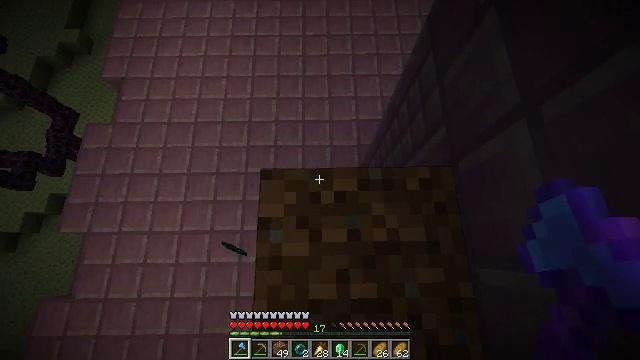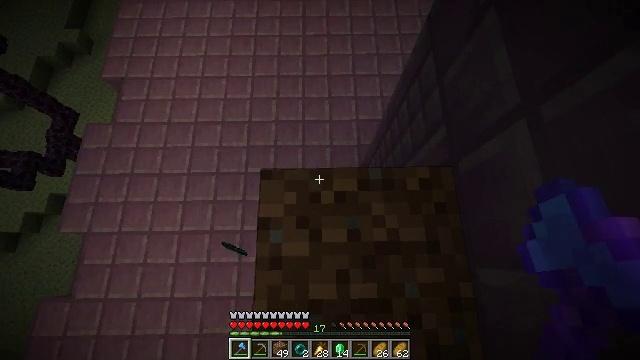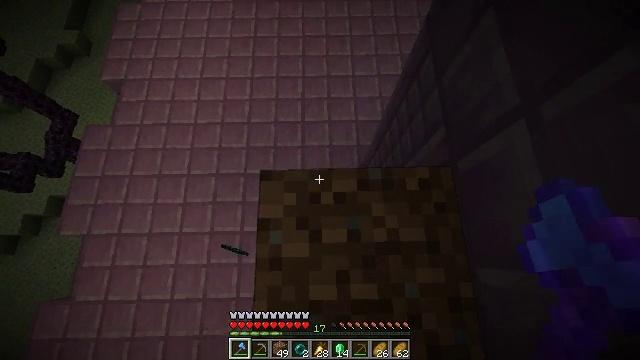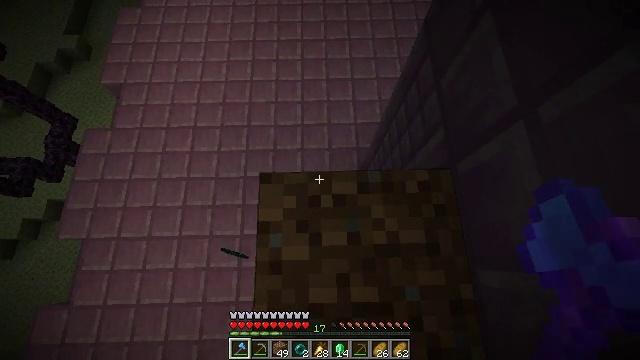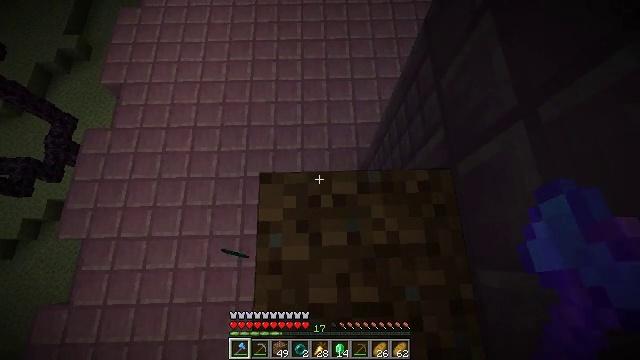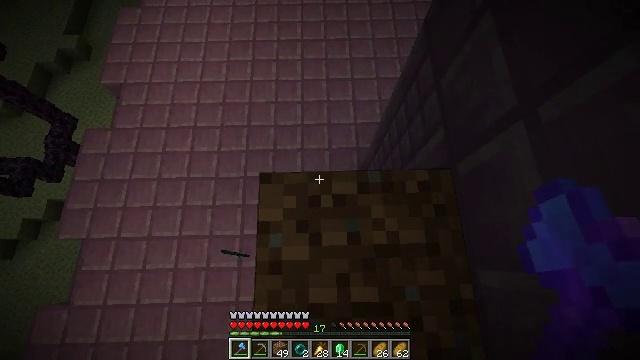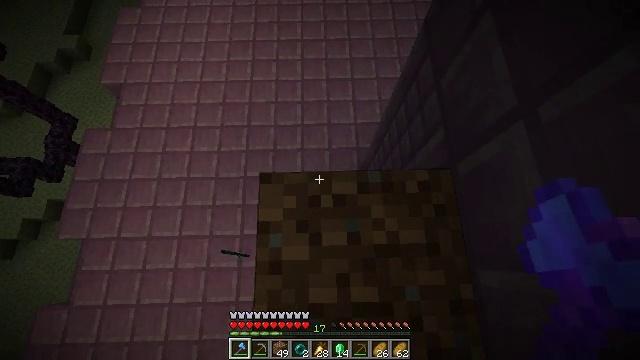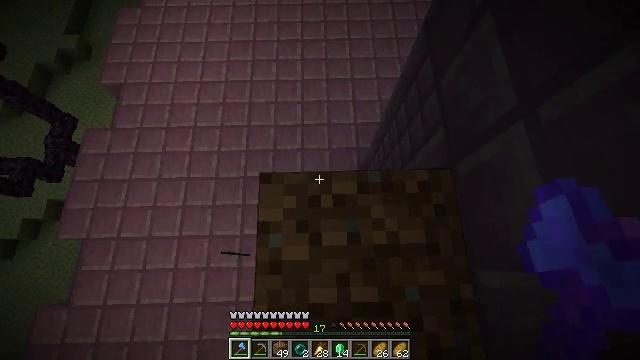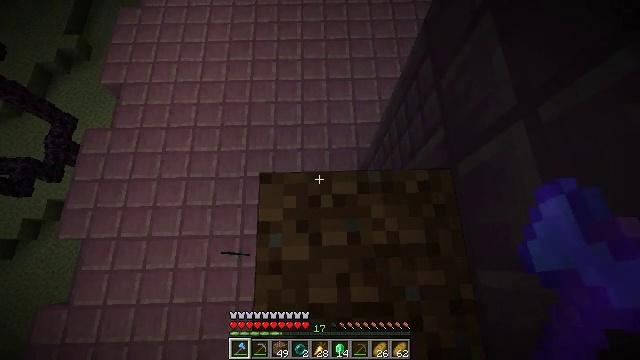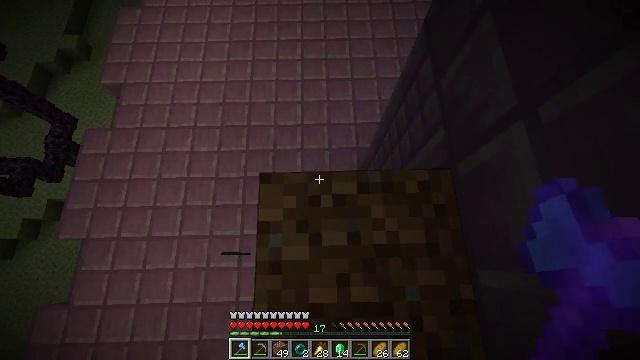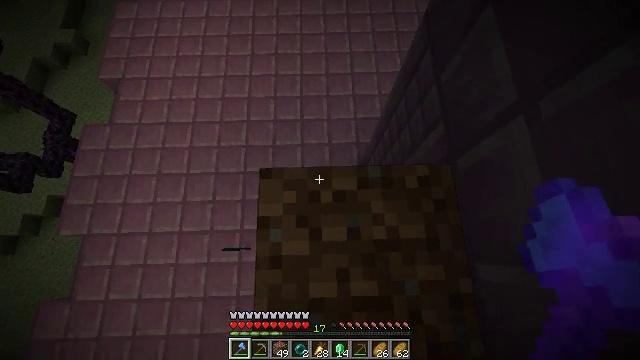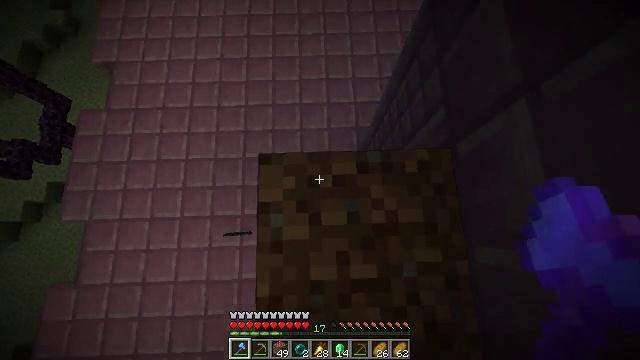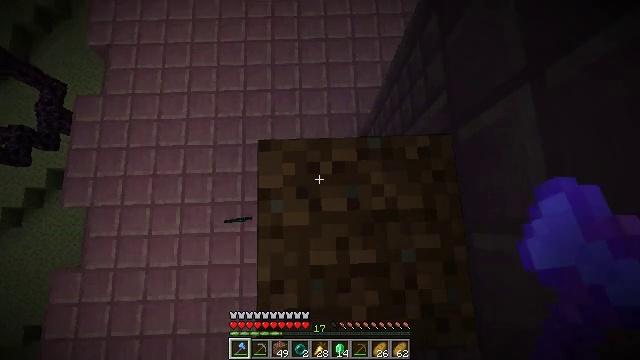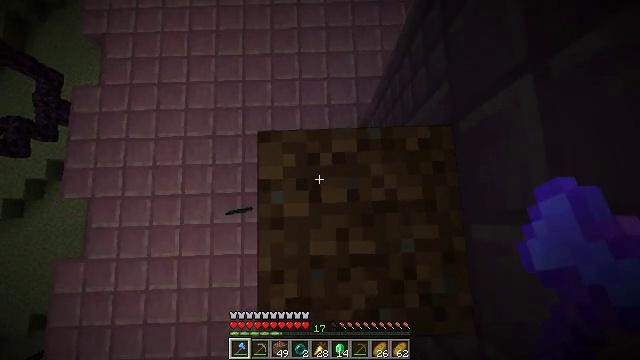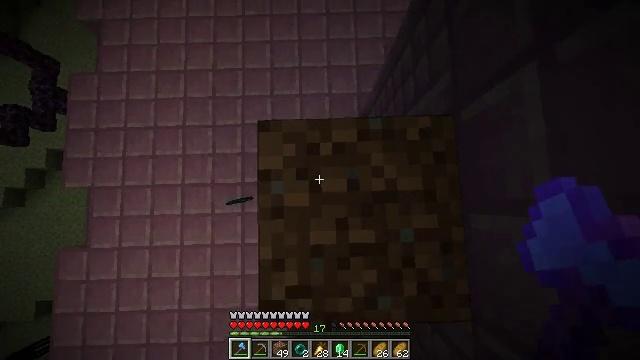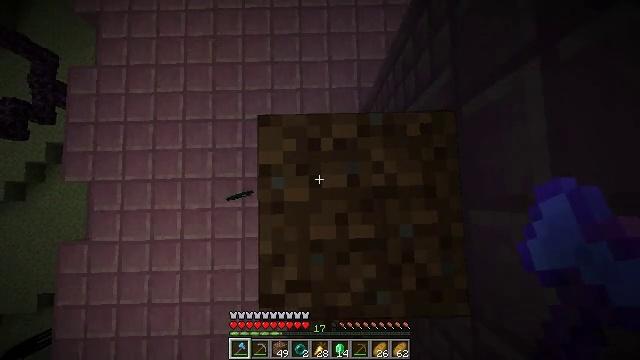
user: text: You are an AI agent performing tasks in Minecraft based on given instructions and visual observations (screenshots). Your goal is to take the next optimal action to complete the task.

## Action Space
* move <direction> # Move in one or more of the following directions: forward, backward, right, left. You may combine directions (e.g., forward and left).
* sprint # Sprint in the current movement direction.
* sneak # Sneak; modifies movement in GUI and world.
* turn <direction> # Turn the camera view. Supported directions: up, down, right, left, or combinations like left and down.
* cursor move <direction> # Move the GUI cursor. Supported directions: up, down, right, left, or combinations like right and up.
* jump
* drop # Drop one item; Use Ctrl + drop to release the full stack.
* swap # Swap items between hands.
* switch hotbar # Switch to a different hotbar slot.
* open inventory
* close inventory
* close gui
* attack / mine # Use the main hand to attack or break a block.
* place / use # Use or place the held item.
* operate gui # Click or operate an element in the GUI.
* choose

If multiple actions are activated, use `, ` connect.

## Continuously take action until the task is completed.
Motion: motion action
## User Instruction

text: Collect dirt by holding left button.
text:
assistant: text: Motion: sneak
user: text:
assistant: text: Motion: sneak
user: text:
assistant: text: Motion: sneak
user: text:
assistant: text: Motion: sneak
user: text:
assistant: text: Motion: sneak
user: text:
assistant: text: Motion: sneak
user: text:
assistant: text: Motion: sneak
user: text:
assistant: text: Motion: sneak
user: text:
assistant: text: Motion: sneak
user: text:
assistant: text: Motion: sneak, turn down
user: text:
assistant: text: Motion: sneak, turn down
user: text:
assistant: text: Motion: sneak, turn down
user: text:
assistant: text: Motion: sneak, turn down
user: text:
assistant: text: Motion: sneak, turn down
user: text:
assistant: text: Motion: sneak, turn down
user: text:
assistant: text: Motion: sneak
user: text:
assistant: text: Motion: sneak
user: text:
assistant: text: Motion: sneak, turn left
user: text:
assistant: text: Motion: sneak, turn left and up
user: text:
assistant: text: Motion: sneak
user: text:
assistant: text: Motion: sneak
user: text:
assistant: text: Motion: sneak
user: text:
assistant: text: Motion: sneak, turn right and down
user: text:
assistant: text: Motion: sneak, turn left and down
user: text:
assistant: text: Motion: sneak, turn left and up
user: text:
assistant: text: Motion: sneak, turn left
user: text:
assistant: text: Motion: sneak, turn left
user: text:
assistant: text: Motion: sneak, turn left
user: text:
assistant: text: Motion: sneak, turn left
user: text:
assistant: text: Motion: sneak, turn left